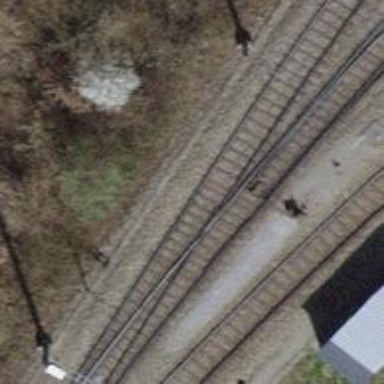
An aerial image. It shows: Railway switch.